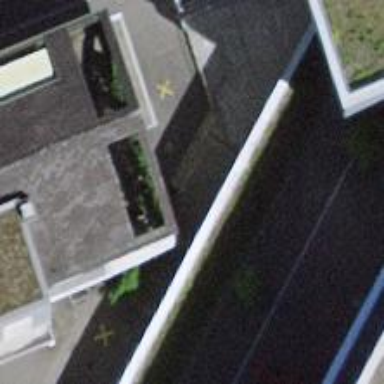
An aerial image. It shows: Set of steps on the road.